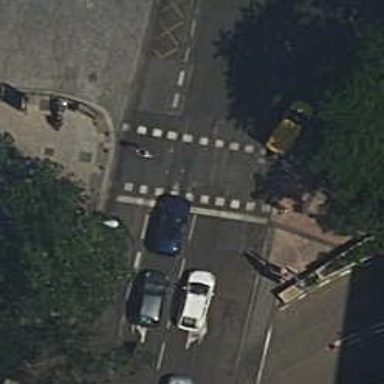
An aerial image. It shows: Asphalt footway with crossing equipped with traffic signals.